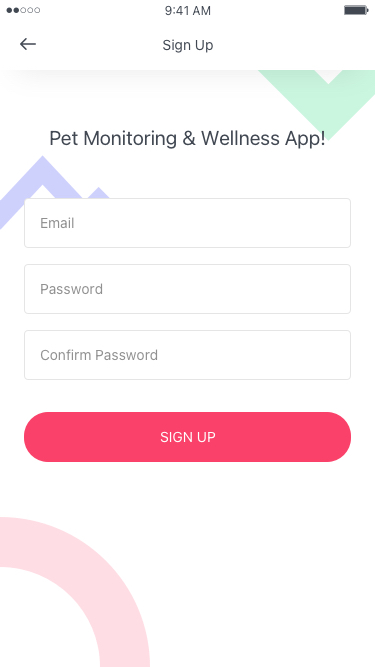
Text in this UI design:
Monitoring & Wellness!